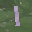
Label: 1